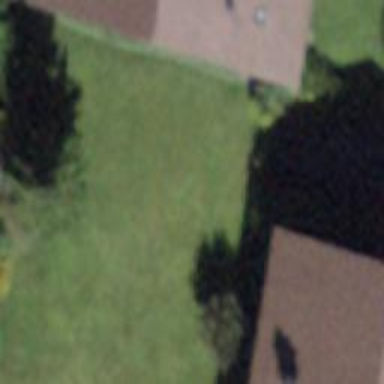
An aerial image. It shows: Group of garages.